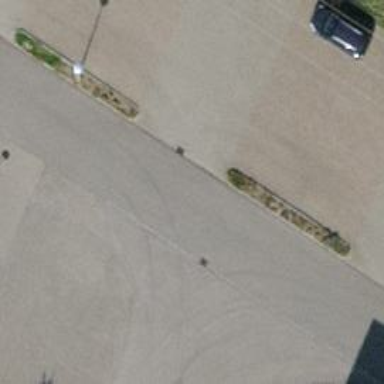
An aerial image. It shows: Parking aisle with paving stones surface.